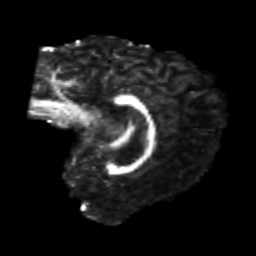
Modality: FA
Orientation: sagittal
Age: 22
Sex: male
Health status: healthy
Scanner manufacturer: philips
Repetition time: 7.386 s
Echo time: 0.08599 s